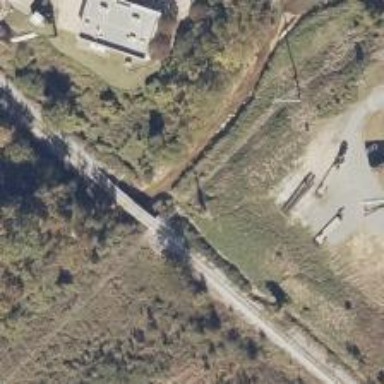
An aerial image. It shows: Bridge over railway line.